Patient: sex M, age 50
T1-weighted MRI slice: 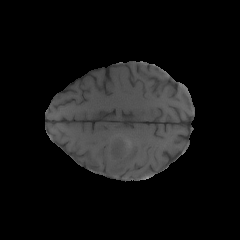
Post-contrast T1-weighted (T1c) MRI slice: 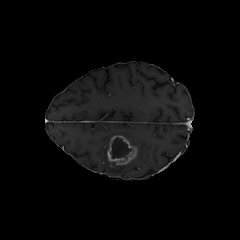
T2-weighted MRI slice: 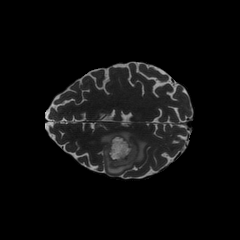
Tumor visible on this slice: yes
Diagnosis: Glioblastoma, IDH-wildtype
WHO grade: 4